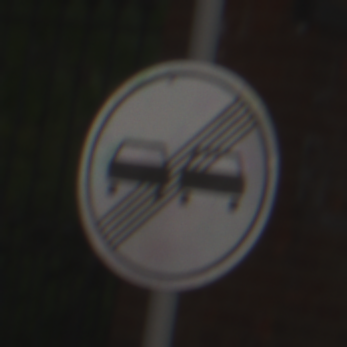
Verkehrszeichen: EndeUeberholverbot
Umgebung: Outdoor, Urban
Tageszeit: MorningAfternoon
Wetter: Overcast
Licht: Natural
Jahreszeit: NotSpecified
Kontrast: LowContrast